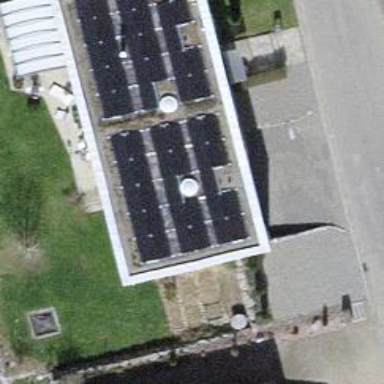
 consisting of solar photovoltaic panels."